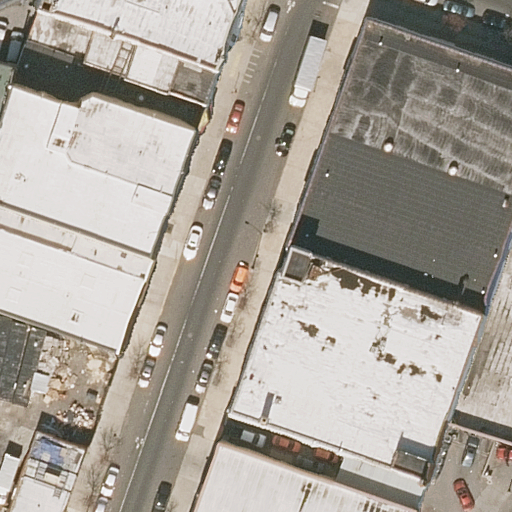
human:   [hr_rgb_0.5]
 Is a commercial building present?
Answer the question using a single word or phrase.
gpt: no

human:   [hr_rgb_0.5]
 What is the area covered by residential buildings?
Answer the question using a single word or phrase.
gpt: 6592m2

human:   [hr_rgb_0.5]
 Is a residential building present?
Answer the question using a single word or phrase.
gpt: yes

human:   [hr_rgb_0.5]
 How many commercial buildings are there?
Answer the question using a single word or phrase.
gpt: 0

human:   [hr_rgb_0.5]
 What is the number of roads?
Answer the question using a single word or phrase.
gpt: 2

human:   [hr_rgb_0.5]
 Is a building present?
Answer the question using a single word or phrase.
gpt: yes

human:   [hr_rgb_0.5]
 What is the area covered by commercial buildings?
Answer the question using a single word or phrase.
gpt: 0m2

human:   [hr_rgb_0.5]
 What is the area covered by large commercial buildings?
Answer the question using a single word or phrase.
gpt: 0m2

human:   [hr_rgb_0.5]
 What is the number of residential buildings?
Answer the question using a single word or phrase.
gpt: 6

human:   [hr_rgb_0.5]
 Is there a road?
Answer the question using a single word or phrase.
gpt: yes

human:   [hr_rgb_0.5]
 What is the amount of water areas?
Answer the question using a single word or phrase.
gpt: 0

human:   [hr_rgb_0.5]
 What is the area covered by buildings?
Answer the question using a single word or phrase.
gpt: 6592m2

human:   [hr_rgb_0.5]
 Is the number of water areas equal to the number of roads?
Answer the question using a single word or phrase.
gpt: no

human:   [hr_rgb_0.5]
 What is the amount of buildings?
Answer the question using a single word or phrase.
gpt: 6

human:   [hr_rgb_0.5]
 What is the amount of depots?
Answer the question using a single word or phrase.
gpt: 0

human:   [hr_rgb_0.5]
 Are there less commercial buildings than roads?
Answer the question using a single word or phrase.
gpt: yes

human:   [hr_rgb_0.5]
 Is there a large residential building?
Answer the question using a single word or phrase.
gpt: yes

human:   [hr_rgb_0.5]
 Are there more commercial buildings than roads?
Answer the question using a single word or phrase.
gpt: no

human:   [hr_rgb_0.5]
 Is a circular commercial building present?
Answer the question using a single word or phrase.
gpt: no

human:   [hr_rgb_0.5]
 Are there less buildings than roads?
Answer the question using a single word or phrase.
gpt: no

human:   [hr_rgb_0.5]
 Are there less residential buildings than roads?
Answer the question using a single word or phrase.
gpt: no

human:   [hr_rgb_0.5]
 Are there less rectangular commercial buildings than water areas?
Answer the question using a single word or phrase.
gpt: no

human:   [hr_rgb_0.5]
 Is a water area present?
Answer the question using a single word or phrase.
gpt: no

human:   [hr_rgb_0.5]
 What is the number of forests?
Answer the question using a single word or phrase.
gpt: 0

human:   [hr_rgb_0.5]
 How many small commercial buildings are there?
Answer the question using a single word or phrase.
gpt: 0

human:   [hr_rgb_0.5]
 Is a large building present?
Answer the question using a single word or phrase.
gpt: yes

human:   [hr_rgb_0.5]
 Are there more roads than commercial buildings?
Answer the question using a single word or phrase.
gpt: yes

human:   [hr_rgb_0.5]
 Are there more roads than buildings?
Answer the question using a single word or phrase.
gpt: no

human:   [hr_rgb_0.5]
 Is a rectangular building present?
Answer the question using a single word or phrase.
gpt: yes

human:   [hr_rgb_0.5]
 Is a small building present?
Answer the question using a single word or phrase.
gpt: no

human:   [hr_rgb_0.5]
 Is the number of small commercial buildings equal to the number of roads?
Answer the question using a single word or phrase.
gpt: no

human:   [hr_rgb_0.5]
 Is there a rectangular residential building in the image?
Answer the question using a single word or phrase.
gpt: yes

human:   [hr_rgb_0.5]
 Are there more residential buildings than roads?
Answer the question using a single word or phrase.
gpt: yes

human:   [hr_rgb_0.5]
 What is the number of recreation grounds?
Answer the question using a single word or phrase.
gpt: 0

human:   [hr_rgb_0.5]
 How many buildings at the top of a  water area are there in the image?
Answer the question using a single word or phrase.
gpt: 0

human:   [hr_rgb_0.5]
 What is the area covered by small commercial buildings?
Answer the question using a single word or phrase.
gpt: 0m2

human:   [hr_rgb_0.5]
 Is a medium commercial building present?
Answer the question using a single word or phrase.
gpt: no

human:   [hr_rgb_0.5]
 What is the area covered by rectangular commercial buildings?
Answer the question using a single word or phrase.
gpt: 0m2

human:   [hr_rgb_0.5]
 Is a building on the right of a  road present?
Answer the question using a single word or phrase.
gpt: yes

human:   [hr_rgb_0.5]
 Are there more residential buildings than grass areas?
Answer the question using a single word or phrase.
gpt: yes

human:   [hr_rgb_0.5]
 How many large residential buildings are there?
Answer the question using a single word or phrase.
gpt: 3

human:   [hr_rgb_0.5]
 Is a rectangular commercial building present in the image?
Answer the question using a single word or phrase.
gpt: no

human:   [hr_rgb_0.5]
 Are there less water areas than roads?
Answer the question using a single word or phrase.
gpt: yes

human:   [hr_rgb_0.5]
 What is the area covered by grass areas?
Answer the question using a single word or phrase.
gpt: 0m2

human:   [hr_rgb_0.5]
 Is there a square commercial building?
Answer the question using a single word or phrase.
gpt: no

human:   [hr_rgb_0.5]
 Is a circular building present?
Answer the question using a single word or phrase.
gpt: no

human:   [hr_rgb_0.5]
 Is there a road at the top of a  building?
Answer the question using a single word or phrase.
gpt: yes

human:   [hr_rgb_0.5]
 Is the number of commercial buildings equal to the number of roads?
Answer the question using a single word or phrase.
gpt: no

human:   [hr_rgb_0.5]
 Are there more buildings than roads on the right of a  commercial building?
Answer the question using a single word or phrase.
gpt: yes

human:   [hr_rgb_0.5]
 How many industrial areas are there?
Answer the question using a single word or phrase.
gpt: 0

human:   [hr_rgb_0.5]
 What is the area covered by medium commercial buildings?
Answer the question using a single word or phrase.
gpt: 0m2

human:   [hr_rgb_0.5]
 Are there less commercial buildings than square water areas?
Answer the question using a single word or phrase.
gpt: no

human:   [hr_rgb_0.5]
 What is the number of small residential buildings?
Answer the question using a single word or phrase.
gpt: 0

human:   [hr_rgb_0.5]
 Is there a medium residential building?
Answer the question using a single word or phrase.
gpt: yes

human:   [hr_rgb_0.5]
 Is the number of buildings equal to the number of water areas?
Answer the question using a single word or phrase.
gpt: no

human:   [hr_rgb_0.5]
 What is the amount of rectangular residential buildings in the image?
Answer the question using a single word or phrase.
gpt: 5

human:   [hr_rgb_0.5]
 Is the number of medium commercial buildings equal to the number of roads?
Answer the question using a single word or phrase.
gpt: no

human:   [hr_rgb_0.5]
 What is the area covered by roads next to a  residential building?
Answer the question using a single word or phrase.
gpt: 0m2

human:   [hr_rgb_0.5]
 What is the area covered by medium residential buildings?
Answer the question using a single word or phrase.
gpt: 1043m2

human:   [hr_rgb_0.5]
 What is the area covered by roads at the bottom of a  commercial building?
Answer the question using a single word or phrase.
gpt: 0m2

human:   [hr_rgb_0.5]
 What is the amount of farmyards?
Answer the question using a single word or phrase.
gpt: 0

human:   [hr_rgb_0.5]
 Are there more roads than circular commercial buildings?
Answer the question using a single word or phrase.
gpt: yes

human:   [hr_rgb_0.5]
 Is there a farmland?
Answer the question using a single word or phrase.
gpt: no

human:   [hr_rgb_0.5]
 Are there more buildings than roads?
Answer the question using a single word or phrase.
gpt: yes